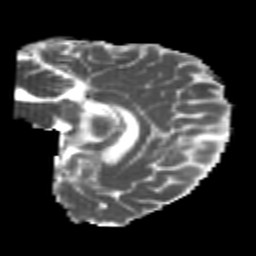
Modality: MD
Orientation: sagittal
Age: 25
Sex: male
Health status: healthy
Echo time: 0.074 s